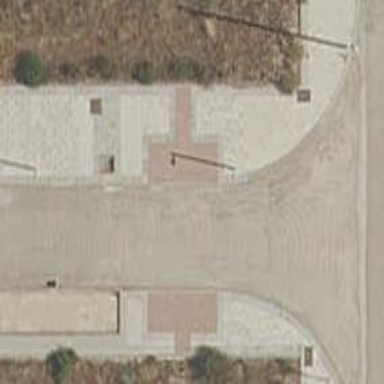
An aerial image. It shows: Unmarked crossing on the road.